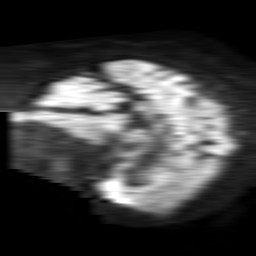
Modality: TRACE
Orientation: sagittal
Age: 67
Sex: female
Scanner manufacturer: philips
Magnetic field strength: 1.5 T
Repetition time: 4.6 s
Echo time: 0.08515 s